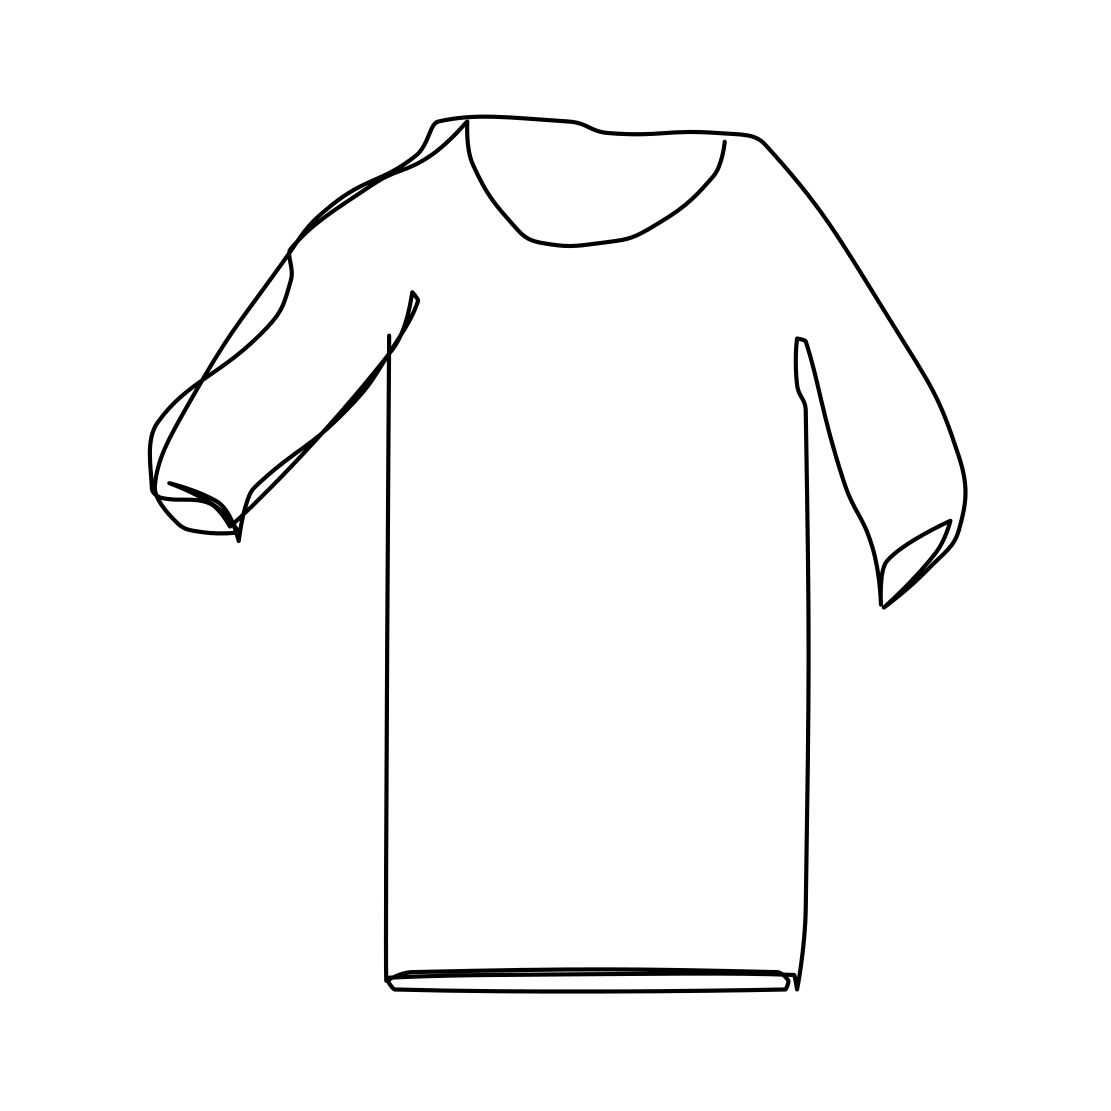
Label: t-shirt